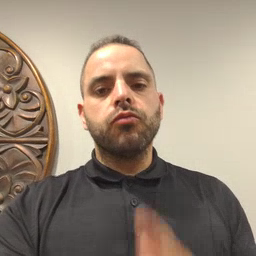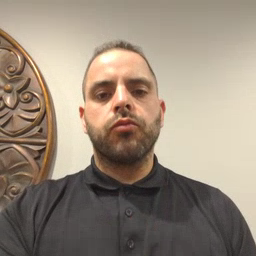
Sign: red